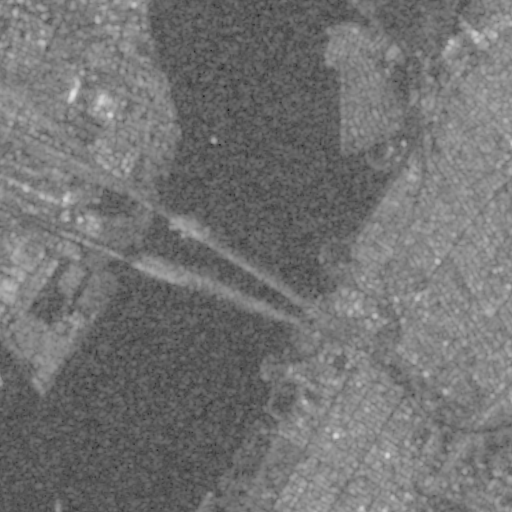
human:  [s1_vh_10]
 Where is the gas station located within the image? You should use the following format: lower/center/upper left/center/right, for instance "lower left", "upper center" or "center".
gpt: The gas station is located in the upper right of the image.
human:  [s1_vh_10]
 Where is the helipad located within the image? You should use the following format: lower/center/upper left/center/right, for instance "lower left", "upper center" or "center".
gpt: The helipad is located in the upper left of the image.
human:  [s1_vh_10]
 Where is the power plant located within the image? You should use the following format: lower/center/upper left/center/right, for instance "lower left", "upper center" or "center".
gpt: The power plant is located in the upper left of the image.
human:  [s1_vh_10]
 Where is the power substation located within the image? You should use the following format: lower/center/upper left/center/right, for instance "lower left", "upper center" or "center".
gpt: The power substation is located in the center right of the image.
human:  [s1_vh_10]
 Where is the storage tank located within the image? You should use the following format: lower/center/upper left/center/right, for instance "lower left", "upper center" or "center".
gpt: The storage tank is located in the upper left of the image.
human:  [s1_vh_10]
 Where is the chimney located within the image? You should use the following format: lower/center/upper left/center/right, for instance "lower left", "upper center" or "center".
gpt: The chimney is located in the upper left of the image.
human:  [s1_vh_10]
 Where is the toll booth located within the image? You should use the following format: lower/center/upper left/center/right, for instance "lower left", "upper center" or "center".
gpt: The toll booth is located in the lower right of the image.
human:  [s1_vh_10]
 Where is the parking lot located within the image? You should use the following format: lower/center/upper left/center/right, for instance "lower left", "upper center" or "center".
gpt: There is no parking lot in the image.

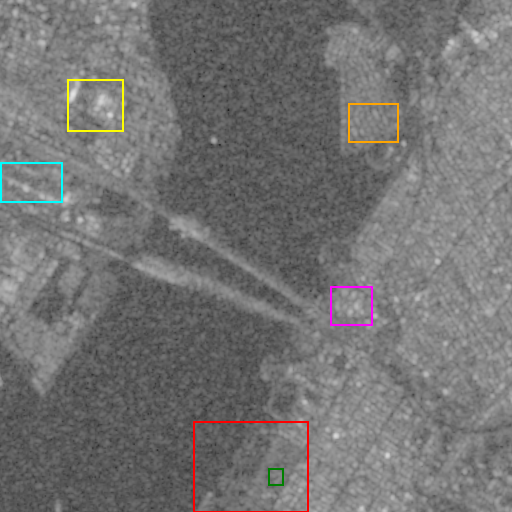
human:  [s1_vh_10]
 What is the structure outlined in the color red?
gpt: The structure outlined in red is a park.
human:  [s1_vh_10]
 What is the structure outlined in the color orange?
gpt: The structure outlined in orange is a parking lot.
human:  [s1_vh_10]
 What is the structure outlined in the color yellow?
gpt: The structure outlined in yellow is a power plant.
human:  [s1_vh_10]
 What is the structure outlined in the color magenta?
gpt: The structure outlined in magenta is a power substation.
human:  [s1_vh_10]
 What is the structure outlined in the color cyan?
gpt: The structure outlined in cyan is a building.
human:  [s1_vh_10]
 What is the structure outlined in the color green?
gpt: The structure outlined in green is a road.
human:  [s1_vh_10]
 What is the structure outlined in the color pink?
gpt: There is no pink outline.